Field crop: maize
Growth stage: 2
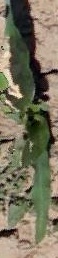
Species: maize